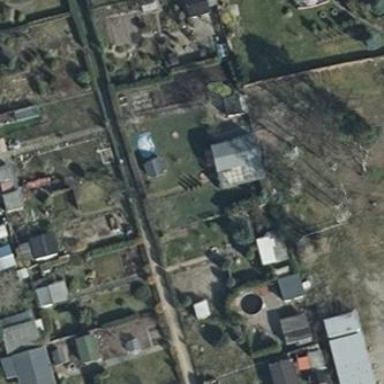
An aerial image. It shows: Allotments area.